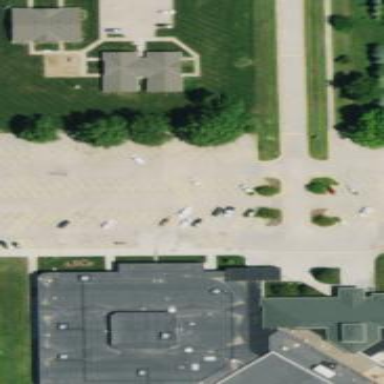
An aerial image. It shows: Parking area.